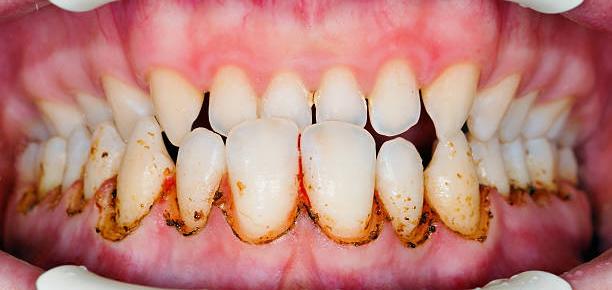
Condition: Calculus